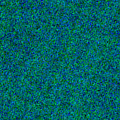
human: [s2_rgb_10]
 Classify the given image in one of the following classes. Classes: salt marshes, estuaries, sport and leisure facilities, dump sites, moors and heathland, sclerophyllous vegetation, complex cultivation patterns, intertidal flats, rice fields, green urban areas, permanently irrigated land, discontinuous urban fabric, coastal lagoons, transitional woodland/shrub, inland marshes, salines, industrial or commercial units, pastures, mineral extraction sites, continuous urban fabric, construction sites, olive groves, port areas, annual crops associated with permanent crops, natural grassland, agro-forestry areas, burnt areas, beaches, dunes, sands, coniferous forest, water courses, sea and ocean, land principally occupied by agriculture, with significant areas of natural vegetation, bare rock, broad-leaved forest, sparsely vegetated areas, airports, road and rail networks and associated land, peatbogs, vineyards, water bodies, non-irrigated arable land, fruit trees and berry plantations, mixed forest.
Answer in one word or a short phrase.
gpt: sea and ocean